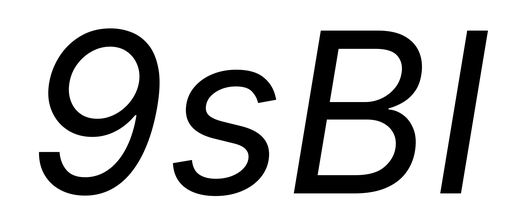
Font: Inter-Italic_Italic